Field crop: maize
Growth stage: 2
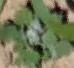
Species: chenopodium